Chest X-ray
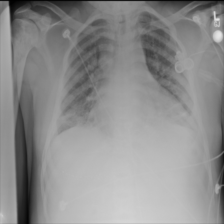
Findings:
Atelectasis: negative
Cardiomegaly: positive
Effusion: negative
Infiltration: negative
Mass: negative
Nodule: negative
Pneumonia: negative
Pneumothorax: negative
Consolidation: negative
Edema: negative
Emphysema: negative
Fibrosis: negative
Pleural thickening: negative
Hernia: negative